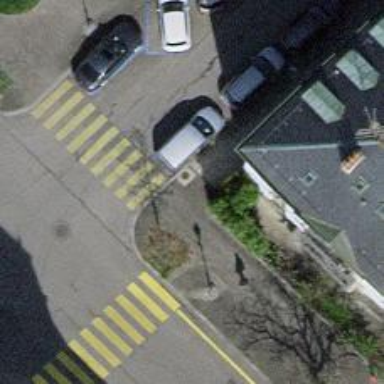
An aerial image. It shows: Kerb serving as barrier.